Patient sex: M
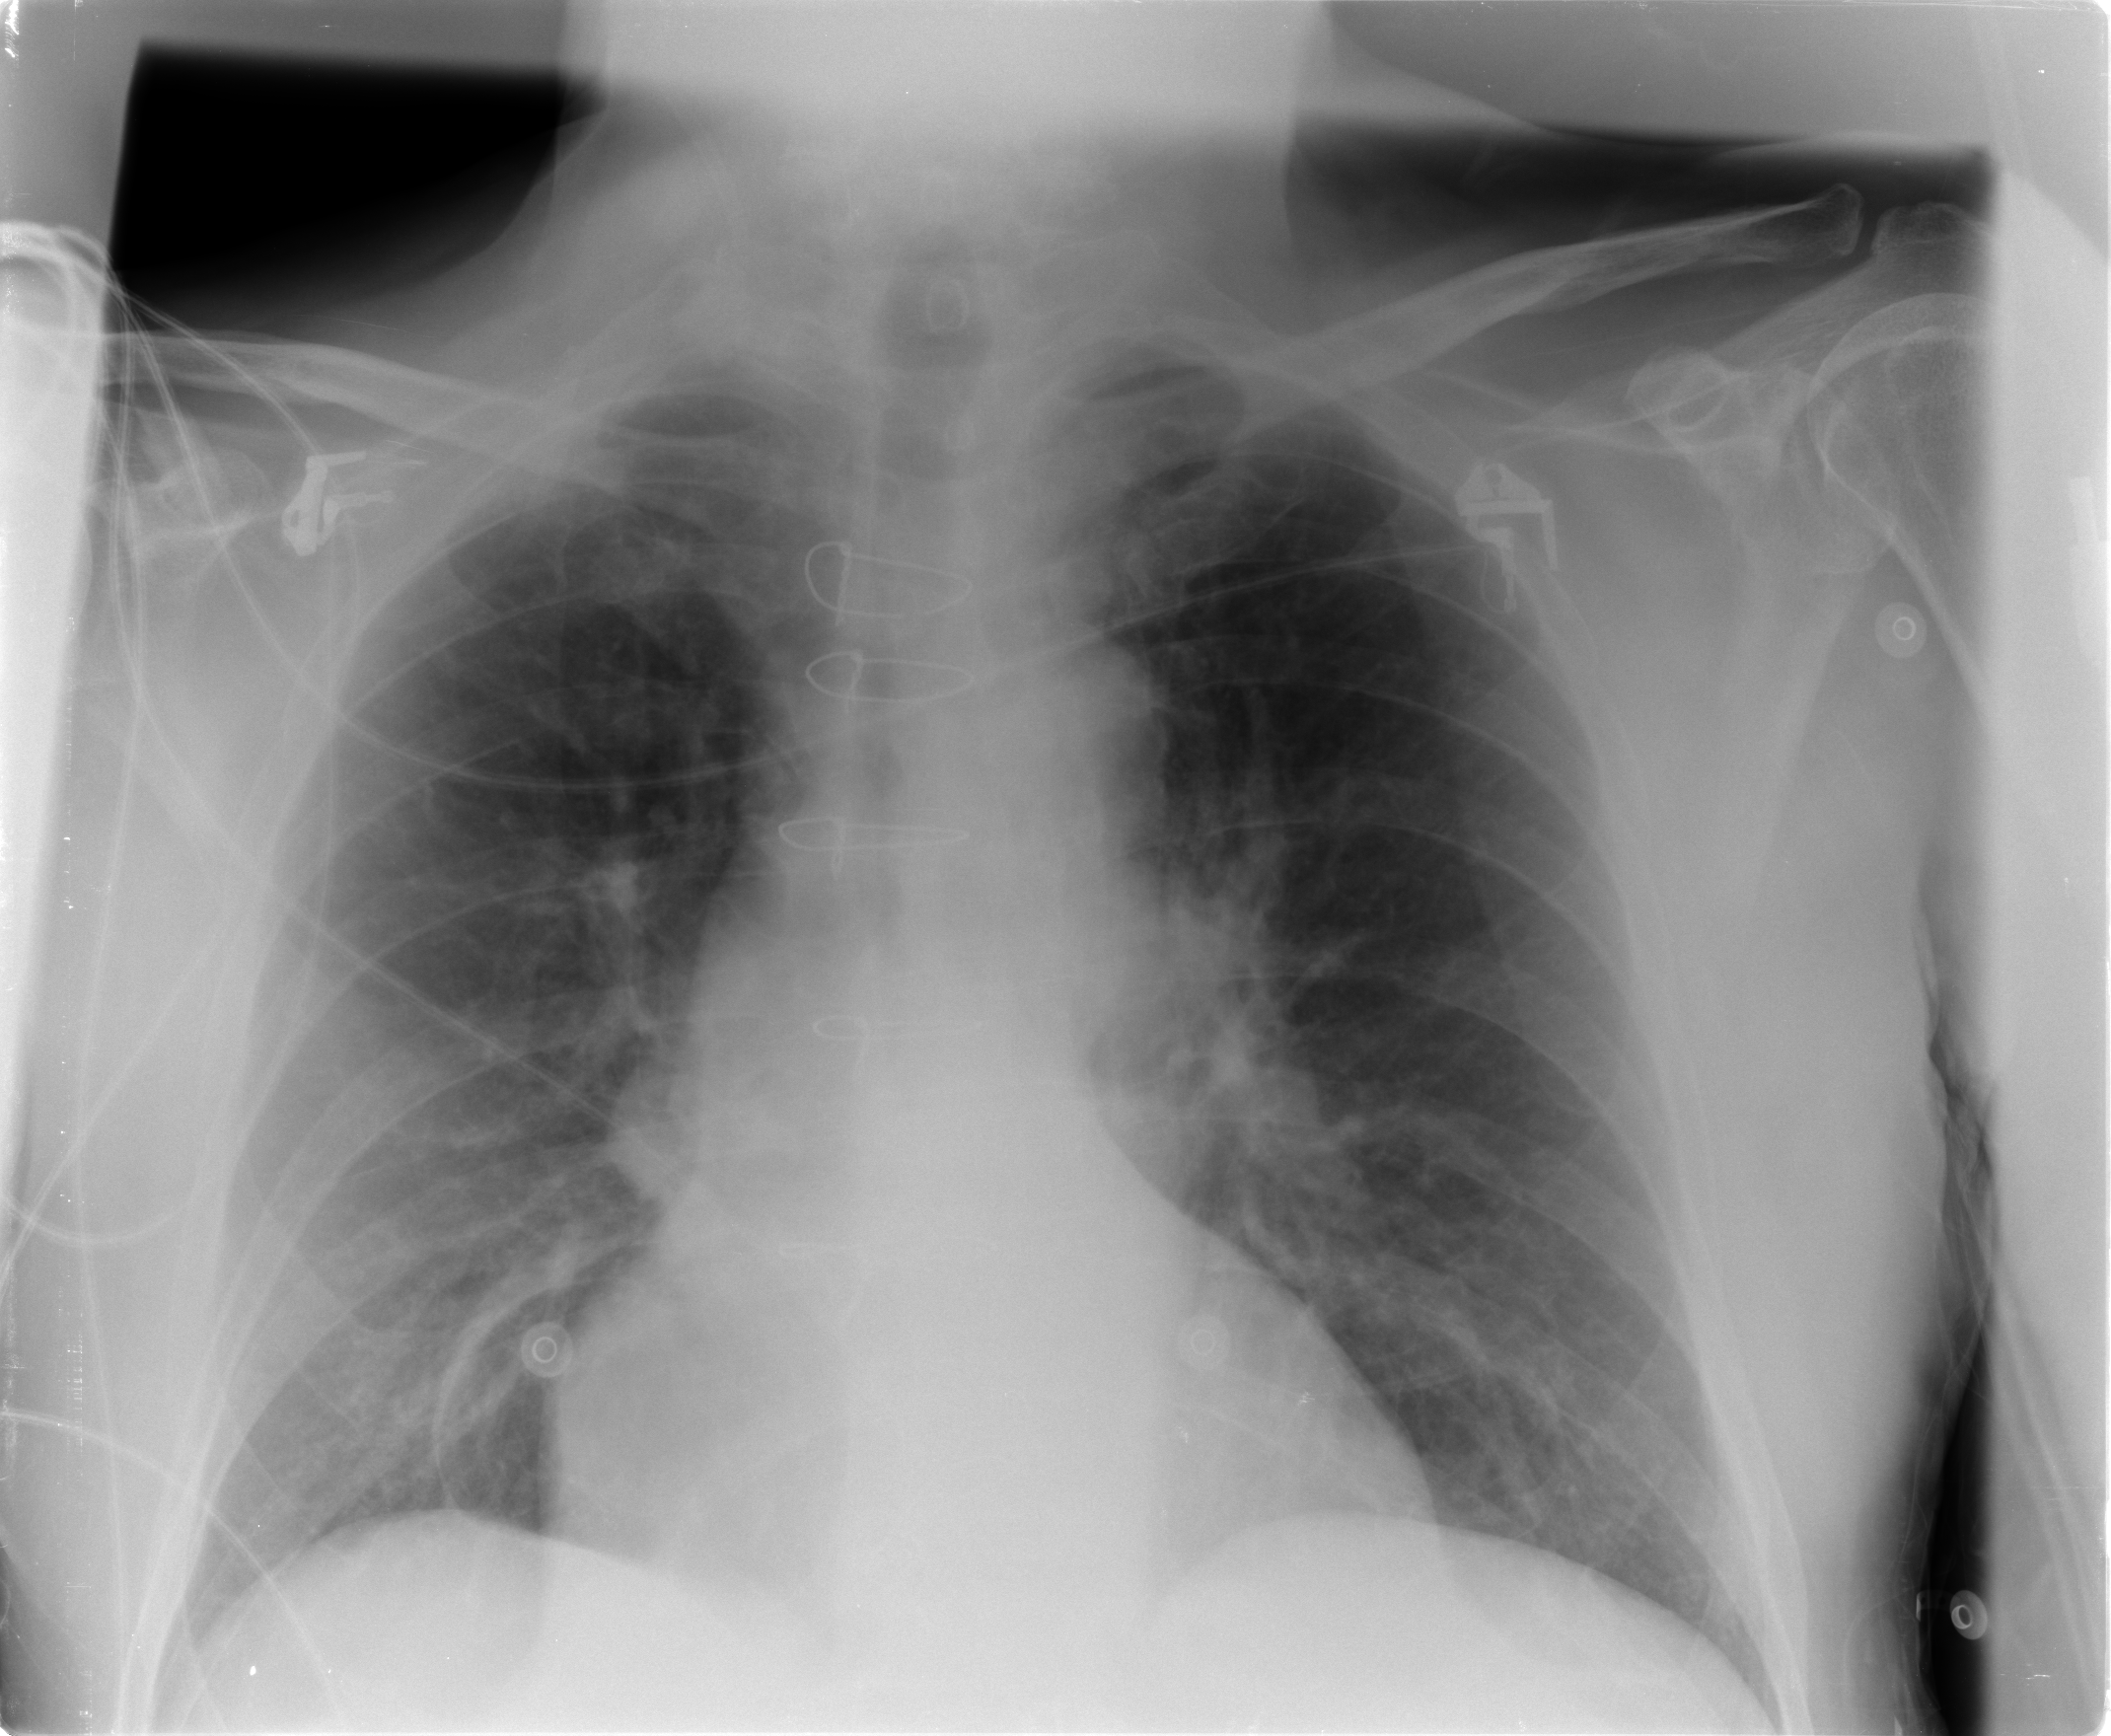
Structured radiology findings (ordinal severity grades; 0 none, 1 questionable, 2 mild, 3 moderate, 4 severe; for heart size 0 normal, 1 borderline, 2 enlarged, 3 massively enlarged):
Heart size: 1
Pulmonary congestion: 2
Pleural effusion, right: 0
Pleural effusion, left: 0
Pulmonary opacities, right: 0
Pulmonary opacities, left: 0
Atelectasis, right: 2
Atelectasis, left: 0